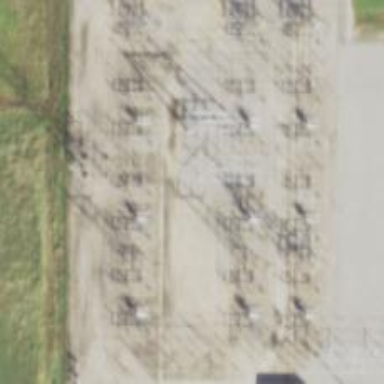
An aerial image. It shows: Switch used for power control.